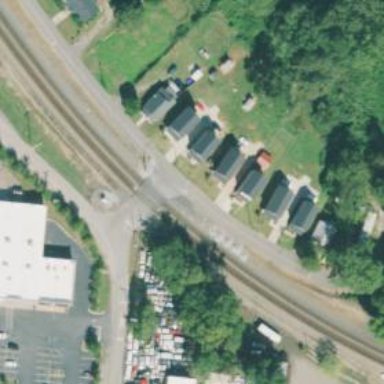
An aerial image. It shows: Level crossing with lights at railway intersection.